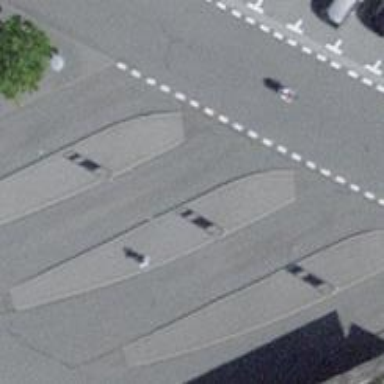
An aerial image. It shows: Bus station serving as public transport station. It is designated bus stop with amenities.